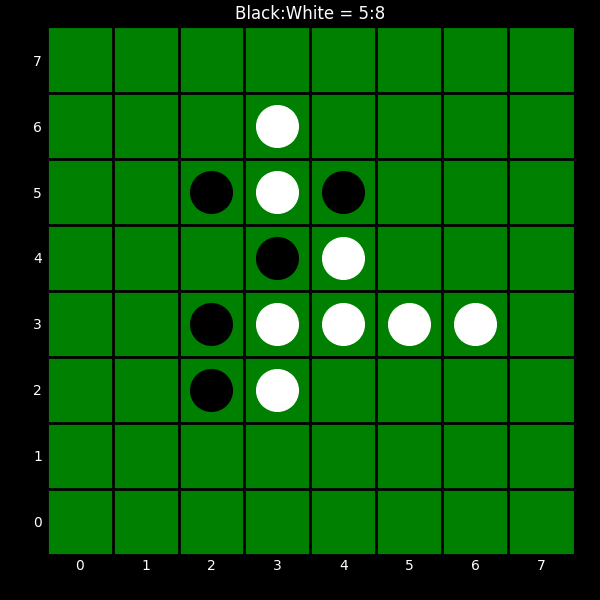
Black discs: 5
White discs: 8